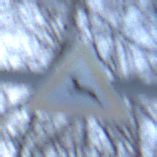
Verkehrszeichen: WildwechselRechts
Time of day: MorningAfternoon
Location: Outdoor (Nature)
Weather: Clear
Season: Winter
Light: Natural